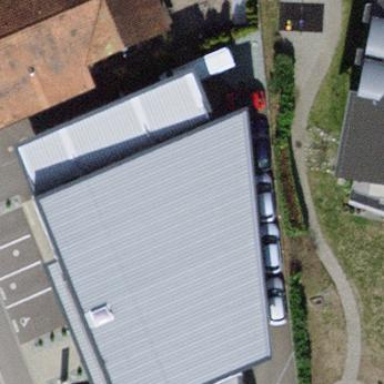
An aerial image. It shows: Car shop building.